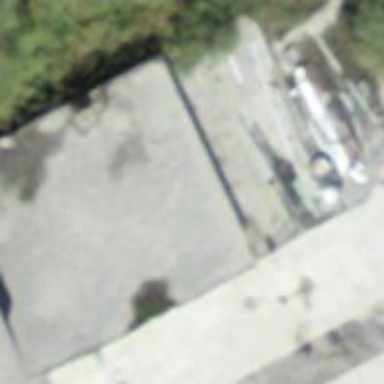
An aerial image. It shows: Industrial building.